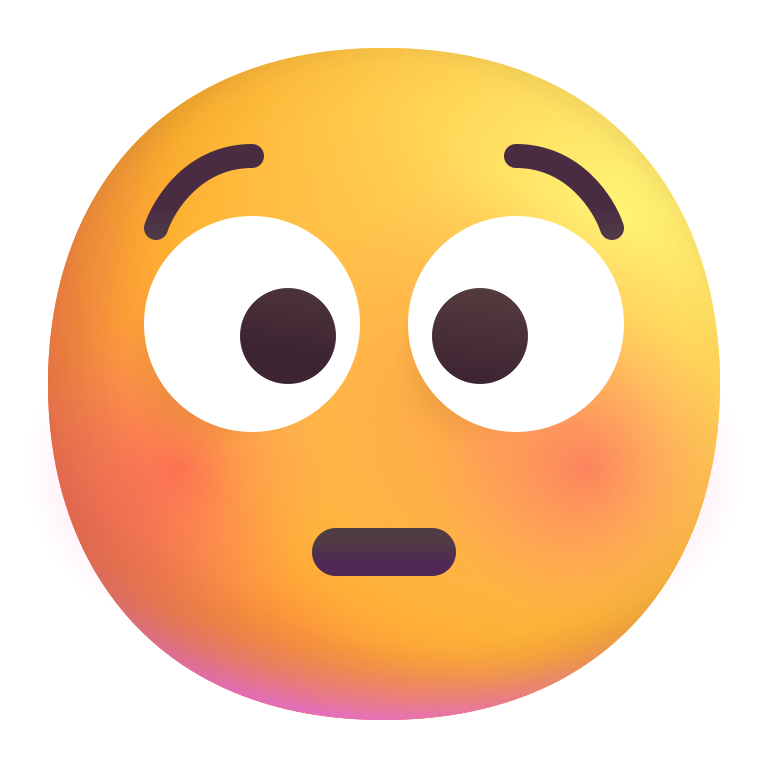
flushed face color